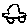
Label: car